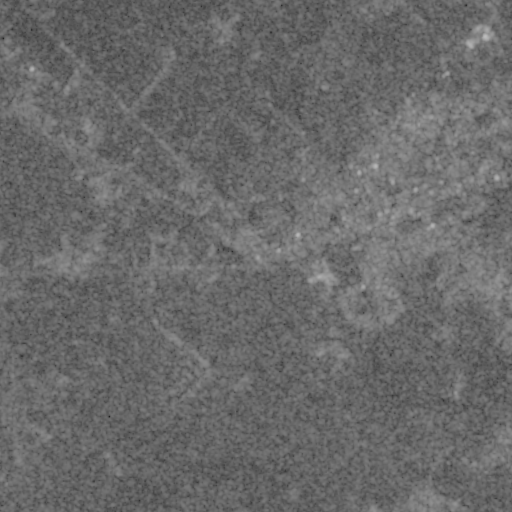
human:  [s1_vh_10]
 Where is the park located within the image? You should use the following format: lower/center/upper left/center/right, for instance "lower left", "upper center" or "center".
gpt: The park is located in the upper right of the image.
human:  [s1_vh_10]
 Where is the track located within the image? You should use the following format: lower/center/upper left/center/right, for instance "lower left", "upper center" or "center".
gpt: The track is located in the upper right of the image.
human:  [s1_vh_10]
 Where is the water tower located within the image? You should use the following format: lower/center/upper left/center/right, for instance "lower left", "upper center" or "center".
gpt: The water tower is located in the center right of the image.
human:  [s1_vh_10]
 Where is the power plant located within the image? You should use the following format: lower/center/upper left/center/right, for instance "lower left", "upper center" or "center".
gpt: There is no power plant in the image.

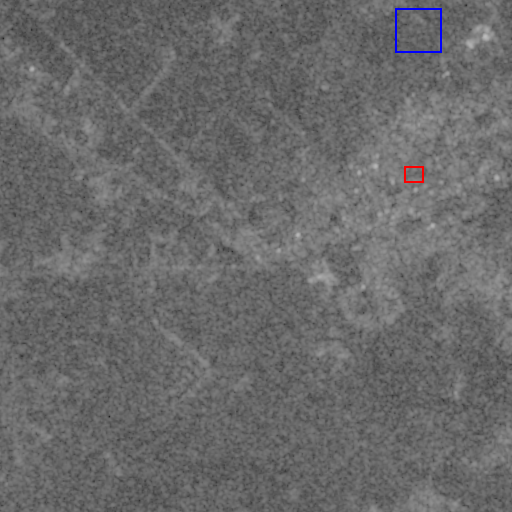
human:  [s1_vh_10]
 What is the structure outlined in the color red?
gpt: The structure outlined in red is a park.
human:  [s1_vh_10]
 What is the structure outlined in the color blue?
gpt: The structure outlined in blue is a track.
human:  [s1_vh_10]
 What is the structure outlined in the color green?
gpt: There is no green outline.